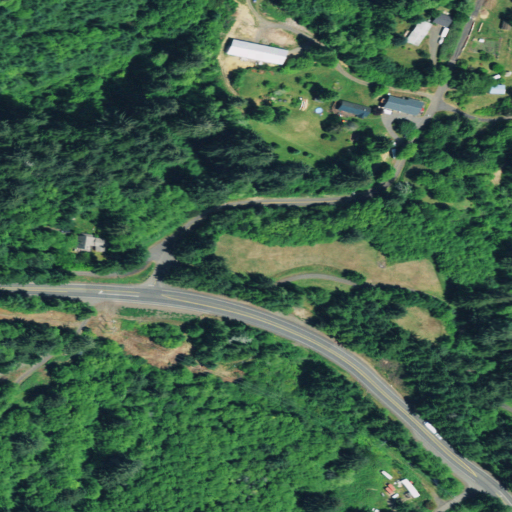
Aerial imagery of mountain in Oregon named Buford Hill containing mixed forest, open development, evergreen forest, low intensity development, pasture, deciduous forest, medium intensity development, and grassland